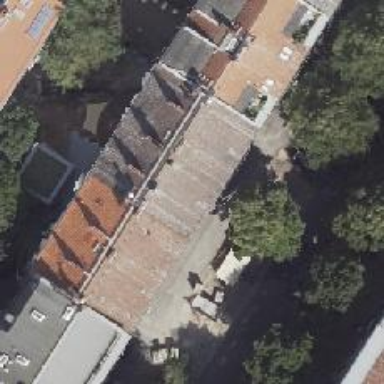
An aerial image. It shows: Kindergarten.